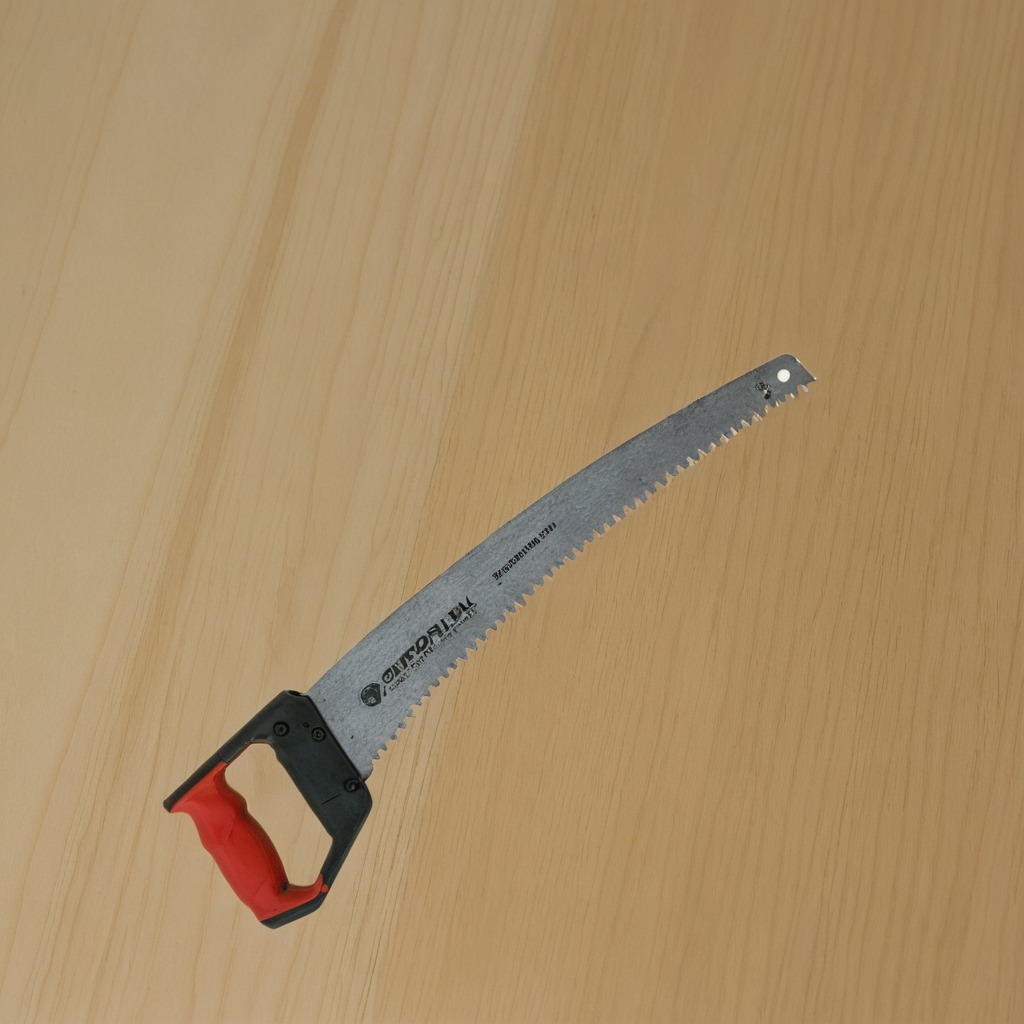
A handheld metal saw lies on a plywood surface in a paint workshop lit by afternoon window light.